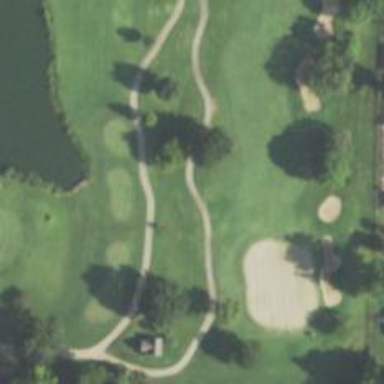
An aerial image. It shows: Path used for both walking and golf.